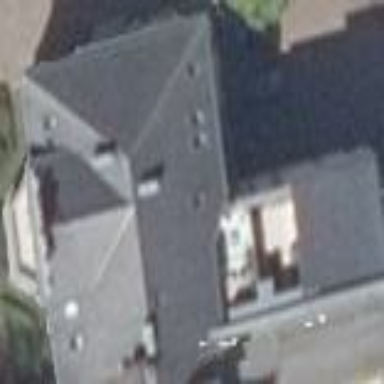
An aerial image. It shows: Historic residential building with side-hipped roof shape.